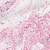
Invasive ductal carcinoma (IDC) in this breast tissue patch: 1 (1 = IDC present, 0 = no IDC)